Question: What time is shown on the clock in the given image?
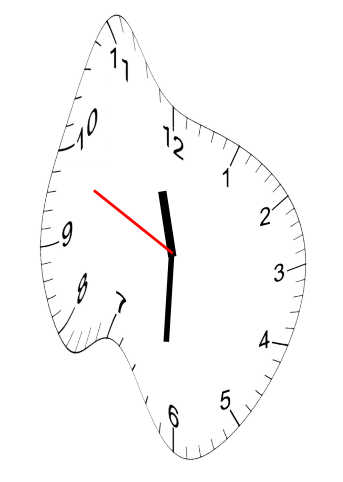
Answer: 11:30:49